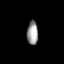
Tissue: lung
Cell type: Endothelial cells
Senescence score: 0.5737
Nuclear area (px): 256
Mean DAPI intensity: 154.133